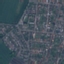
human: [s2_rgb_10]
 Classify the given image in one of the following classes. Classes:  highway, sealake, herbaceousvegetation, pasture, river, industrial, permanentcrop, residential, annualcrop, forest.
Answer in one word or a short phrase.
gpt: Residential